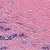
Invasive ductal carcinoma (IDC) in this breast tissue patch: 1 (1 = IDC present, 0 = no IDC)